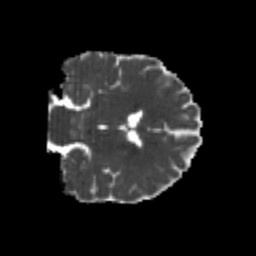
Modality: MD
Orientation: coronal
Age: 26
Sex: male
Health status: healthy
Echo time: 0.074 s